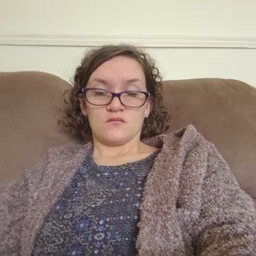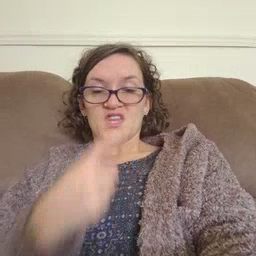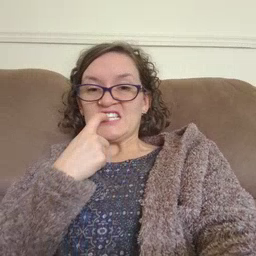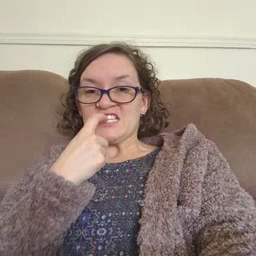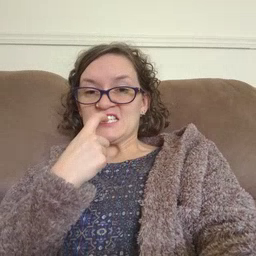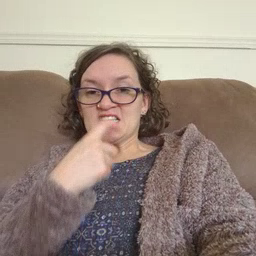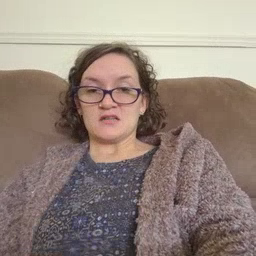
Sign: glasswindow